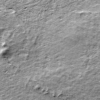
Label: not_dusty